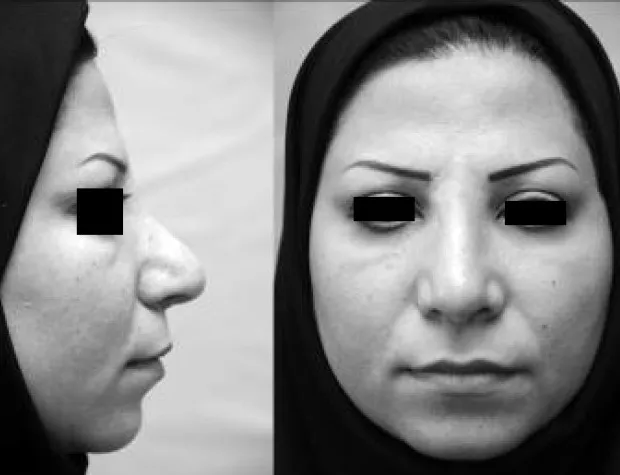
Final result of surgery after mass removal. Left: (profile view), Right (frontal view).
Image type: medical_photograph (oral_photograph)